Question: I'm building a Sudoku Win32 Application in C. I have some issues with GetWindowText(), I guess, that works correctly for an undefined number of times but then the application freezes, without hanging (the state of the process is normal, no "app.exe stopped working"), no more values can be inserted in Edit Boxes, Menus are unclickable, only the minimize and close buttons respond. I've already inserted some MessageBoxes but it all seems to work fine until the issue comes unexpectedly. I've already tried to debug with multiple debuggers, the CLion (the IDE I'm using), the Codeblocks one, and even the Windows integrated one (Visual Studio) but nothing relevant came up. I'm freaking out. Please help me, and ask me for more details if necessary, but I think that's all. Thanks!
'''
#include <stdio.h>
#include <stdlib.h>
#include <stdbool.h>
#include <string.h>
#include <time.h>
#include <windows.h>
#include <winuser.h>
#include <windowsx.h>
#include <scrnsave.h>
#define N 9
#define SRN 3
#define K 64 //Celle nascoste all'inizio
#define ID_STUFF_GO 9000
#define ID_MODE_NOHINT 4200
#define ID_MODE_HINT 4201
typedef struct{
int correctVal;
int insertedVal;
bool visible;
}cell;
cell puzzle[N][N];
HWND grid[N][N];
bool hint=true;
bool ready=false;
int count=0;
int CDECL MessageBoxPrintf(unsigned int , const char *, const char *, ...);
LRESULT CALLBACK WndProc(HWND, UINT, WPARAM, LPARAM);
void sudokuInit(void);
void diagonalInit(void);
void boxInit(int, int);
bool fillMissing(int, int);
bool notInBox(int, int, int);
bool notInRow(int, int);
bool notInColumn(int, int);
bool isLegalValue(int, int, int);
void setVisibleValues(void);
void createFile(void);
bool checkValue(int, int);
int WINAPI WinMain(HINSTANCE hInstance, HINSTANCE hPrevInstance, LPSTR lpCmdLine, int nCmdShow){
static char appName[]= TEXT("Sudoku");
HWND hwnd;
MSG msg;
WNDCLASS wndclass;
//------------------- Definizione finestra -------------------//
wndclass.style = CS_HREDRAW | CS_VREDRAW; //Definizione stili della finestra, in questo caso il contenuto viene centrato sia verticalmente che orizontalmente all'interno della finestra
wndclass.lpfnWndProc = WndProc; //Collega la procedura che gestira i messaggi provenienti dalla finestra
wndclass.cbClsExtra = 0; //Spazio extra per specifici scopi del programma
wndclass.cbWndExtra = 0; //Spazio extra per specifici scopi del programma
wndclass.hInstance = hInstance; //Imposta l'istanza che gestisce la finestra
wndclass.hIcon = LoadIcon (NULL, IDI_APPLICATION); //Carica l'icona del programma
wndclass.hCursor = LoadCursor (NULL, IDC_ARROW); //Carica il cursore del mouse da usare nel programma
wndclass.hbrBackground = CreateSolidBrush(RGB(63,81,181)); //Recupera un oggetto grafico, in questo caso un pennelo che colora lo sfondo
wndclass.lpszMenuName = appName; //Configura il menu della finestra
wndclass.lpszClassName = appName; //Definisce il nome della classe della finestra
//------------------------------------------------------------//
if(!RegisterClass (&wndclass)){
MessageBoxPrintf(MB_OK|MB_ICONERROR,appName,"Questo programma richiede Windows NT!");
return 0;
}
//------------------ Creazione finestra ----------------------//
hwnd = CreateWindow (appName, //nome della classe della finestra
TEXT("Sudoku Game"), //Titolo della finestra
WS_OVERLAPPED|WS_MINIMIZEBOX|WS_SYSMENU, //Stile della finestra
CW_USEDEFAULT, //Posizione orizontale iniziale
CW_USEDEFAULT, //Posizione verticale iniziale
525, //Larghezza iniziale
565, //ALtezza iniziale
NULL, //Gestore della finestra madre
NULL, //Gestore del menu della finestra
hInstance, //Gestore dell'istanza del programma
NULL); //Parametri di creazione
//------------------------------------------------------------//
ShowWindow(hwnd, nCmdShow); //Mostra la finestra sullo schermo
sudokuInit();
UpdateWindow(hwnd); //Ordina alla finestra di riempire(dipingere) se stessa
while(GetMessage(&msg, NULL, 0, 0)){ //Recupera i messaggi dalla coda dei messaggi
/*if(count==K){
MessageBoxPrintf(MB_ICONINFORMATION,appName,"Gioco terminato!");
SendMessage(hwnd, WM_DESTROY, MAKEWPARAM(FALSE, 0), MAKELPARAM(FALSE,0));
}*/
TranslateMessage(&msg); //Traduce gli eventi di input (tastiera/mouse) in messaggi
DispatchMessage(&msg); //Invia i messaggi alla procedura della finestra
}
return msg.wParam;
}
int CDECL MessageBoxPrintf(unsigned int type, const char *title, const char *content, ...){
char buffer[1024];
va_list pArgList;
va_start(pArgList, content);
_vsnprintf(buffer, sizeof(buffer)/ sizeof(char), content, pArgList);
va_end(pArgList);
return MessageBox(NULL, buffer, title, type);
}
LRESULT CALLBACK WndProc(HWND hwnd, UINT message, WPARAM wParam, LPARAM lParam){
HDC hdc;
PAINTSTRUCT ps;
RECT rect;
HFONT hfont = CreateFont(50,0,0,0,FW_SEMIBOLD,0,0,0,0,0,0,0,0,"Century Gothic");
HMENU hSubMenu, hMenu;
int i, j, k=10, m=10, n, id;
char out[2];
switch(message){
case WM_CREATE:
hMenu = CreateMenu();
hSubMenu = CreatePopupMenu();
AppendMenu(hSubMenu, MF_STRING, ID_MODE_NOHINT, "Senza suggerimenti");
AppendMenu(hSubMenu, MF_STRING, ID_MODE_HINT, "Con suggerimenti");
AppendMenu(hMenu, MF_STRING | MF_POPUP, (UINT)hSubMenu, "Modalita'");
ModifyMenu(hMenu, ID_MODE_HINT, MF_BYCOMMAND | MF_CHECKED, ID_MODE_HINT, "Con suggerimenti");
hSubMenu = CreatePopupMenu();
AppendMenu(hSubMenu, MF_STRING, ID_STUFF_GO, "Nope");
AppendMenu(hMenu, MF_STRING | MF_POPUP, (UINT)hSubMenu, "Difficolta'");
SetMenu(hwnd, hMenu);
for (i=0; i<N ; i++){
for (j=0; j<N; j++) {
id=i*10+j+1;
grid[i][j]= CreateWindow("EDIT",
"",
ES_CENTER | ES_NUMBER | WS_BORDER | WS_CHILD | WS_VISIBLE,
k, m, 50, 50,
hwnd, (HMENU)id, NULL, NULL);
SendMessage(grid[i][j], WM_SETFONT, (WPARAM)hfont, MAKELPARAM(FALSE, 0));
if((j+1)%3==0)
k+=60;
else
k+=55;
}
k=10;
if((i+1)%3==0)
m+=60;
else
m+=55;
}
return 0;
case WM_CTLCOLOREDIT:
hdc = (HDC) wParam;
return SetTextColor(hdc, RGB(63,81,181));
case WM_COMMAND:
switch(LOWORD(wParam)){
case ID_MODE_HINT:
hint=true;
ModifyMenu(hMenu, ID_MODE_HINT, MF_BYCOMMAND | MF_CHECKED, ID_MODE_HINT, "Con suggerimenti");
ModifyMenu(hMenu, ID_MODE_NOHINT, MF_BYCOMMAND | MF_UNCHECKED, ID_MODE_NOHINT, "Senza suggerimenti");
break;
case ID_MODE_NOHINT:
hint=false;
ModifyMenu(hMenu, ID_MODE_HINT, MF_BYCOMMAND | MF_UNCHECKED, ID_MODE_HINT, "Con suggerimenti");
ModifyMenu(hMenu, ID_MODE_NOHINT, MF_BYCOMMAND | MF_CHECKED, ID_MODE_NOHINT, "Senza suggerimenti");
break;
case ID_STUFF_GO:
MessageBoxPrintf(MB_ICONINFORMATION,"Test", "NOPE!");
break;
}
switch(HIWORD(wParam)){
case EN_CHANGE:
if(ready){
MessageBoxPrintf(MB_ICONEXCLAMATION,"Test", "Acquiring");
GetWindowText((HWND)lParam, out, 2);
UINT err= GetLastError();
n=atoi(out);
id=(int)GetMenu((HWND)lParam);
MessageBoxPrintf(MB_ICONEXCLAMATION,"Test", "Ready");
if(checkValue(n,id)){
if(hint)
MessageBoxPrintf(MB_ICONINFORMATION,"Test", "Giusto");
//SetTextColor(hdc, RGB(76,175,80));
count++;
}else
if(hint)
MessageBoxPrintf(MB_ICONSTOP,"Test", "Sbagliato");
//SetTextColor(hdc,RGB(244,67,54));
}
break;
}
return 0;
case WM_PAINT:
BeginPaint(hwnd, &ps); //Inizia a riempire(dipingere) la finestra
GetClientRect(hwnd, &rect); //Ottiene le dimensioni sullo schermo della finestra
for (i=0; i<N; i++){
for (j=0; j<N; j++){
if(puzzle[i][j].visible){
itoa(puzzle[i][j].correctVal, out,10);
Edit_SetText(grid[i][j], out);
SendMessage(grid[i][j],EM_SETREADONLY,(WPARAM)TRUE, MAKELPARAM(FALSE, 0));
}
SetTextColor(GetDC(hwnd), RGB(63,81,181));
}
}
ready=true;
EndPaint(hwnd, &ps); //Finisce di riempire(dipingere) la finestra
return 0;
case WM_DESTROY:
PostQuitMessage(0); //Inserisce un messaggio di uscita alla coda dei messaggi
return 0;
default:
return DefWindowProc (hwnd, message, wParam, lParam); //Esegue il processo predefinito per i messaggi
}
}
void sudokuInit(void){
srand(time(NULL));
diagonalInit();
fillMissing(0, SRN);
setVisibleValues();
createFile();
}
void diagonalInit(void){
int i;
for (i=0; i<N; i+=SRN)
boxInit(i, i);
}
void boxInit(int r, int c){
int i, j, num;
for (i=0; i<SRN; i++) {
for (j=0; j<SRN; j++) {
do{
num=rand()%N+1;
}while(!notInBox(r, c, num));
puzzle[r+i][c+j].correctVal=num;
puzzle[r+i][c+j].visible=true;
}
}
}
bool fillMissing(int i, int j){
int num;
if (j>=N && i<N-1){
i++;
j=0;
}
if (i>=N && j>=N)
return true;
if (i<SRN){
if (j<SRN)
j=SRN;
}
else if (i<N-SRN){
if (j==(i/SRN)*SRN)
j+=SRN;
}
else{
if (j==N-SRN){
i++;
j=0;
if (i>=N)
return true;
}
}
for (num=1; num<=N; num++){
if (isLegalValue(i, j, num)){
puzzle[i][j].correctVal=num;
puzzle[i][j].visible=true;
if (fillMissing(i, j+1))
return true;
puzzle[i][j].correctVal=0;
puzzle[i][j].visible=true;
}
}
return false;
}
bool isLegalValue(int i, int j, int num){
return notInRow(i, num) && notInColumn(j, num) && notInBox(i-i%SRN, j-j%SRN, num);
}
bool notInRow(int i, int num){
int j;
for (j=0; j<N; j++)
if (puzzle[i][j].correctVal==num)
return false;
return true;
}
bool notInColumn(int j, int num){
int i;
for (i=0; i<N; i++)
if (puzzle[i][j].correctVal==num)
return false;
return true;
}
bool notInBox(int rS, int cS, int num){
int i, j;
for (i=0; i<SRN; i++)
for (j=0; j<SRN; j++)
if (puzzle[rS+i][cS+j].correctVal==num)
return false;
return true;
}
void setVisibleValues(void){
int i, j, cellId, count=K;
while(count!=0){
cellId=rand()%(N*N)+1;
i=cellId/N;
j=cellId%N;
j=j-1;
if(puzzle[i][j].visible){
count--;
puzzle[i][j].visible=false;
}
}
}
void createFile(void){
FILE *file;
char fileName[MAX_PATH], prefix[]="sudoku";
time_t id = time(NULL);
int i, j;
sprintf(fileName, "%s-%ld.txt", prefix, id);
file=fopen(fileName,"w");
for (i=0; i<N; i++)
for (j=0; j<N; j++){
if(i!=0 || j!=0)
fprintf(file,",");
fprintf(file,"%d", puzzle[i][j].correctVal);
}
fclose(file);
}
bool checkValue(int n, int cell){
MessageBoxPrintf(MB_APPLMODAL,"Checking value", "Hey there!");
int i=0, j=0, op=0;
op=(int)cell/10;
switch(op){
case 0:
i=0;
break;
case 1:
i=1;
break;
case 2:
i=2;
break;
case 3:
i=3;
break;
case 4:
i=4;
break;
case 5:
i=5;
break;
case 6:
i=6;
break;
case 7:
i=7;
break;
case 8:
i=8;
break;
default:
MessageBoxPrintf(MB_ICONERROR, "Errore", "Impossibile determinare la riga");
break;
}
op=(int)(cell-1)%10;
switch(op){
case 0:
j=0;
break;
case 1:
j=1;
break;
case 2:
j=2;
break;
case 3:
j=3;
break;
case 4:
j=4;
break;
case 5:
j=5;
break;
case 6:
j=6;
break;
case 7:
j=7;
break;
case 8:
j=8;
break;
default:
MessageBoxPrintf(MB_ICONERROR, "Errore", "Impossibile determinare la colonna");
break;
}
puzzle[i][j].insertedVal=n;
MessageBoxPrintf(MB_APPLMODAL,"Checking value", "Detected!");
if(puzzle[i][j].insertedVal == puzzle[i][j].correctVal)
return true;
else
return false;
}
'''
This is what it looks like when started:

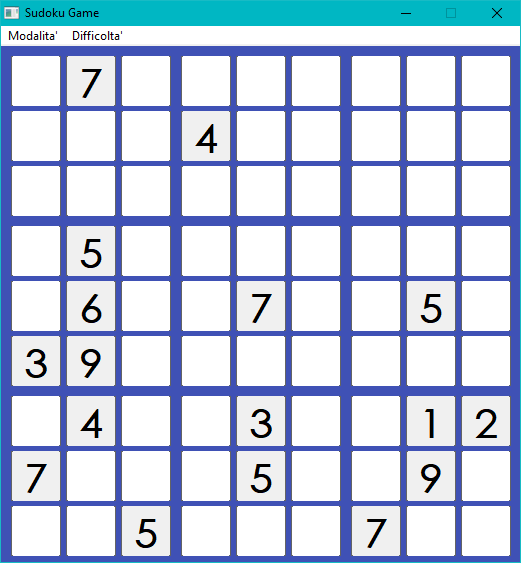
Answer: Your program eats all available resources. This line gets new 'DC' but never releases it to the system.
'''
SetTextColor(GetDC(hwnd), RGB(63,81,181));
'''
You should delete this line. Setting color and immediately forgetting HDC does not make any sense.
I would also think about moving code witch reads or modifies edit controls form 'WM_PAINT' to better place. 'WM_PAINT' should only paint main window contents. In your case (background is painted ny class brush) it could be left out altogether.